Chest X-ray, PA view. Patient: 67 years old, sex M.
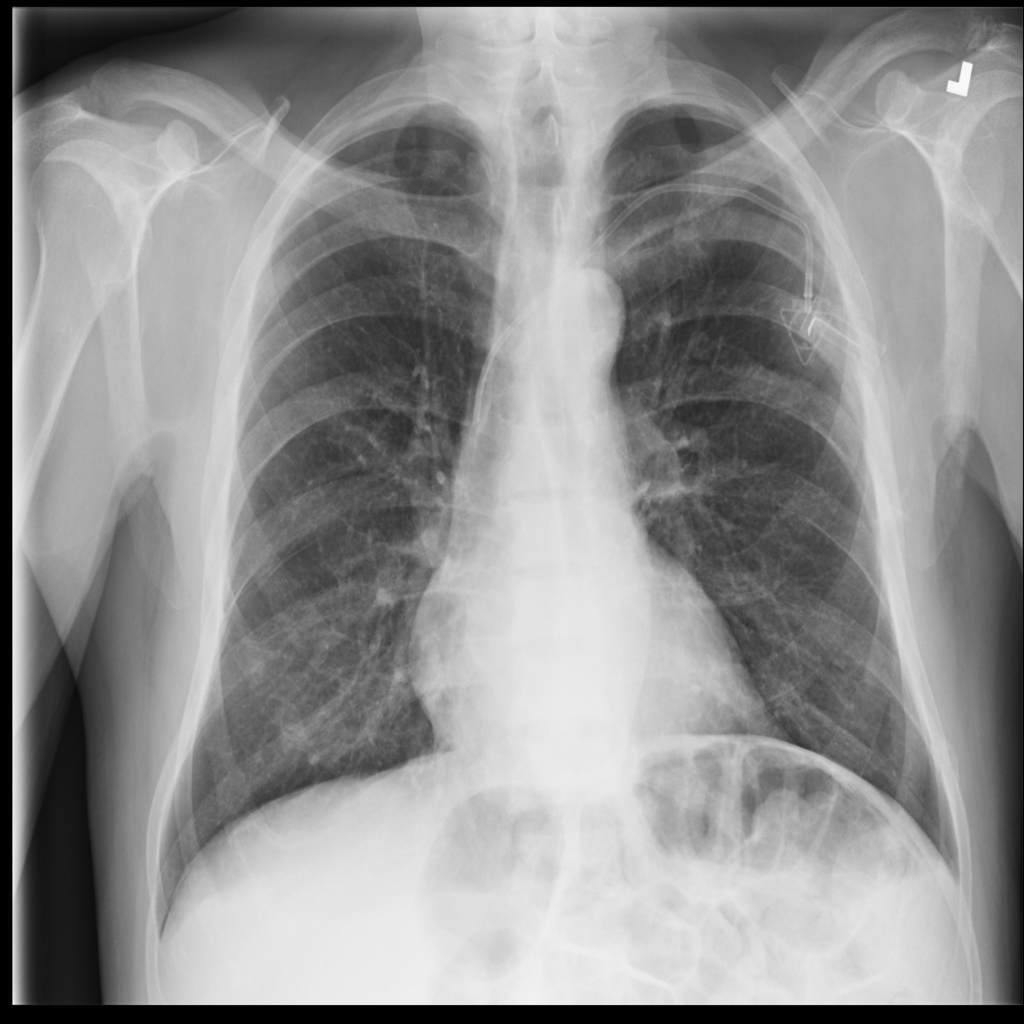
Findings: No Finding